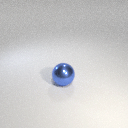
large blue metal sphere